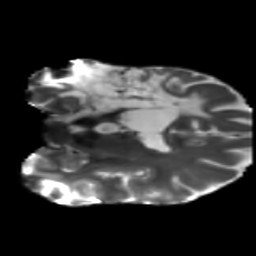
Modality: T2w
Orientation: coronal
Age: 41
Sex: male
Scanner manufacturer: siemens
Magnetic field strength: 3 T
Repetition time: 5.47 s
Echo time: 0.0854 s